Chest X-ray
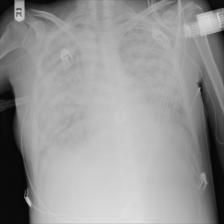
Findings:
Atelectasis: negative
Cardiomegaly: negative
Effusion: negative
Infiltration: positive
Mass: negative
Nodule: negative
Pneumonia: negative
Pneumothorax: negative
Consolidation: negative
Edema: negative
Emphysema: negative
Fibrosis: negative
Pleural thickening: negative
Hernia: negative